Question: I have a custom control where I place my SemanticZoom with GridView inside.
The problem is that if GridView has only few items to display then width of the SemanticZoom is less than width of the container. As the result zoom in\out button is placed incorrectly in the middle of the screen.
If there are many items to display, then GridView stretches itself up to the parent control bounds and everything is ok.
How to stretch Semantic zoom (or inner GridView) properly even if there are only few items inside?

Custom container code:
'''
<controls:DataLoader Grid.RowSpan="2" >
<controls:DataLoader.DataContent>
<SemanticZoom x:Name="SemanticZoom" Style="{StaticResource SemanticZoomStyle}" Margin="0,0,0,0" HorizontalAlignment="Stretch" HorizontalContentAlignment="Stretch">
<SemanticZoom.ZoomedOutView>
..skipped..
</SemanticZoom.ZoomedOutView>
<SemanticZoom.ZoomedInView>
<GridView x:Name="ZoomedInView"
ItemsSource="{Binding Source={StaticResource GroupedPatients}}"
ItemTemplate="{StaticResource PatientItemTemplate}"
Style="{StaticResource DataGridViewStyle}"
behaviors:SelectionChangedCommandBehavior.Command="{Binding SelectPatientCommand}" Margin="0,0,0,0"
HorizontalAlignment="Stretch" HorizontalContentAlignment="Stretch"
Background="Yellow">
<GridView.GroupStyle>
<GroupStyle HeaderTemplate="{StaticResource PatientItemGroupHeaderTemplate}">
<GroupStyle.Panel>
<ItemsPanelTemplate>
<VariableSizedWrapGrid Orientation="Vertical"/>
</ItemsPanelTemplate>
</GroupStyle.Panel>
</GroupStyle>
</GridView.GroupStyle>
</GridView>
</SemanticZoom.ZoomedInView>
</SemanticZoom>
</controls:DataLoader.DataContent>
'''
GridView style:
'''
<Style x:Key="DataGridViewStyle" TargetType="GridView">
<Setter Property="IsItemClickEnabled" Value="True"/>
<Setter Property="SelectionMode" Value="None"/>
<Setter Property="VerticalAlignment" Value="Stretch"/>
<Setter Property="Width" Value="Auto"/>
<Setter Property="Padding" Value="0"/>
<Setter Property="Margin" Value="0"/>
</Style>
</controls:DataLoader>
'''
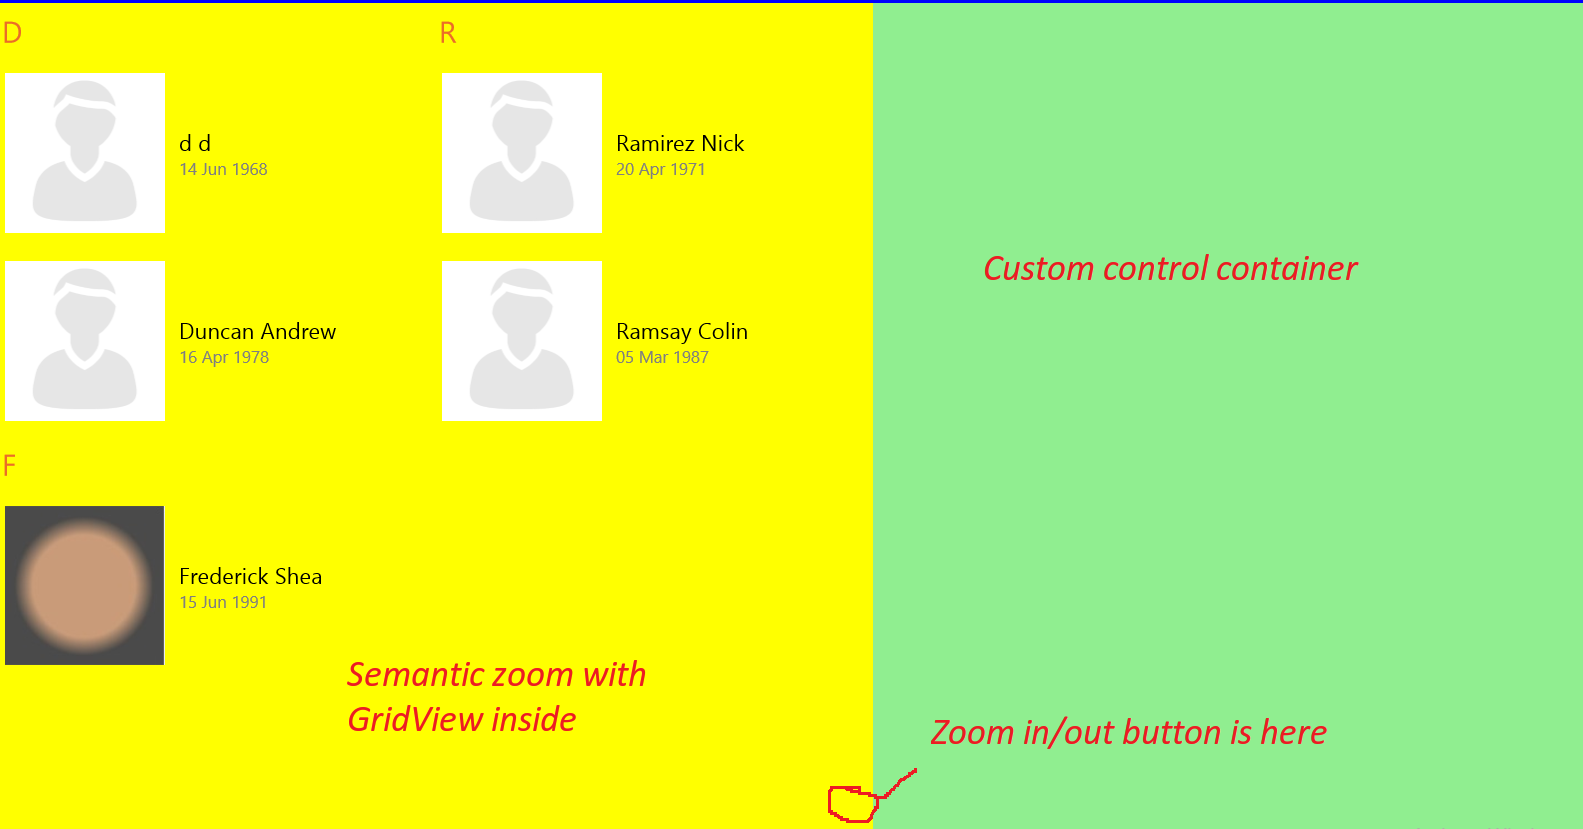
Answer: The correct solution is to use Grid instead of GridView